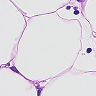
Metastatic tissue present: no